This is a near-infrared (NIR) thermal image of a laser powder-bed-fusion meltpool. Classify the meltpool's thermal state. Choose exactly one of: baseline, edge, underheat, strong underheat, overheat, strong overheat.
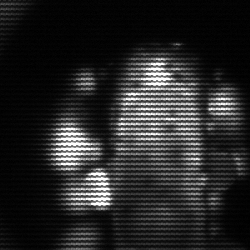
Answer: strong underheat